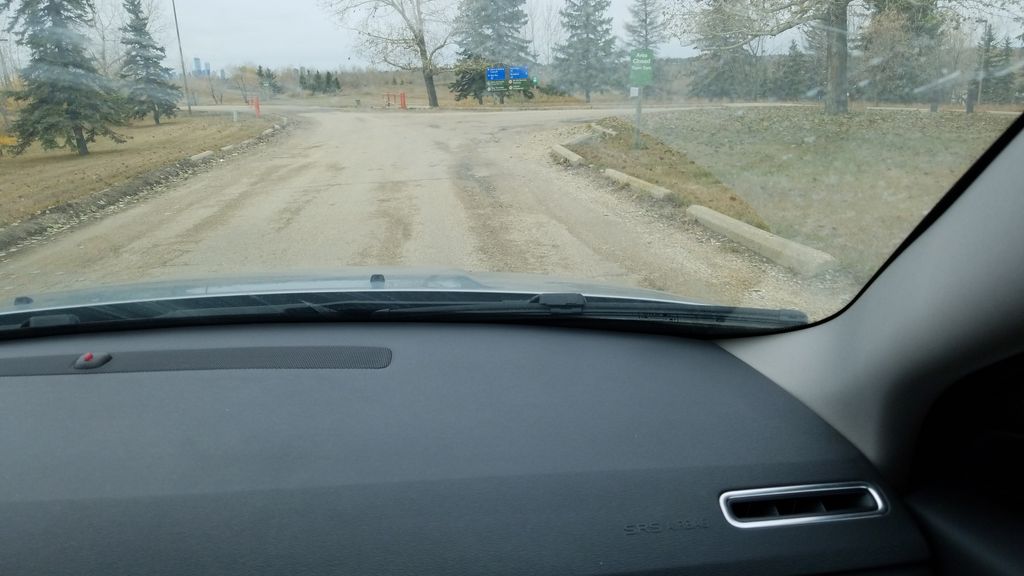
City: edmonton